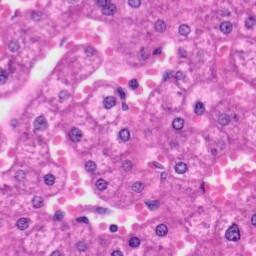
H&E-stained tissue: Liver